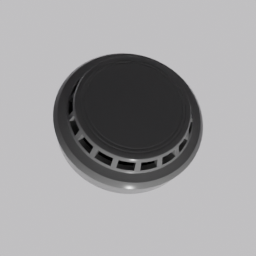
Label: electronics